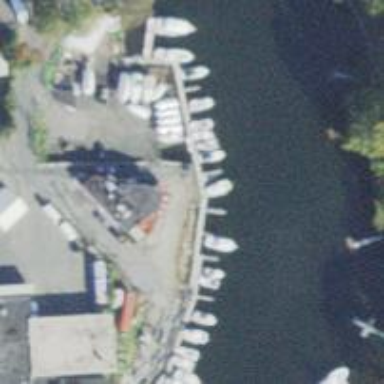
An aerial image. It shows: Man-made pier.